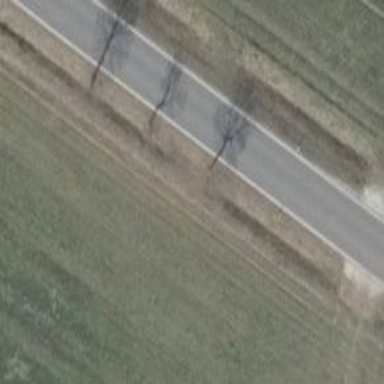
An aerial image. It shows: Row of deciduous broadleaved trees.